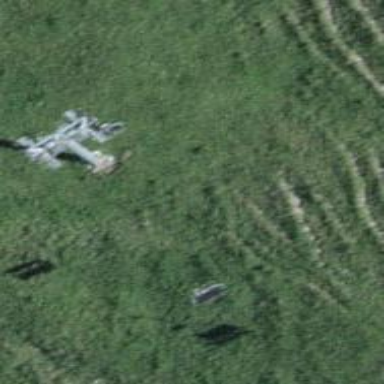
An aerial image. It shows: Pylon used for aerialway.